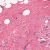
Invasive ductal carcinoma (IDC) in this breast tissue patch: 0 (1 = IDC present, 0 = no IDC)